【题型】选择题　【知识点】平面几何　【难度】easy
如图, 若\( AB// EF \), 用含\(\alpha\)、\(\beta\)、\(\gamma\)的式子表示\( x \), 应为(  )

A. \(\alpha + \beta + \gamma\)
B. \(\beta + \gamma - \alpha\)
C. \(180^{\circ} - \alpha - \gamma + \beta\)
D. \(180^{\circ} + \alpha + \gamma + \beta\)
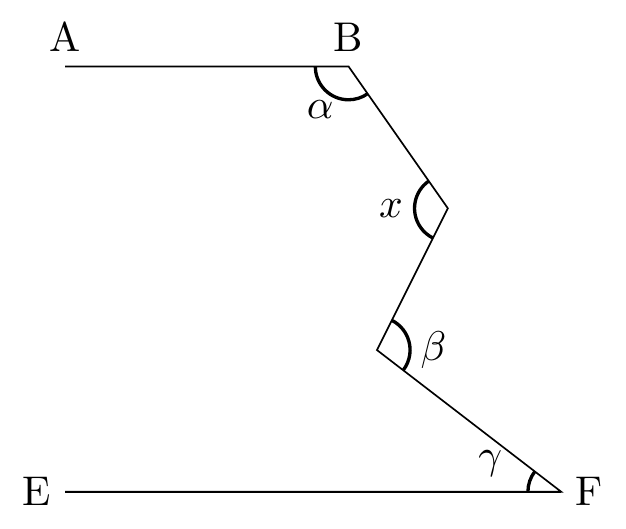
【解答】
解：过\( C \)作\( CD // AB \), 过\( M \)作\( MN // EF \),

\(\because AB // EF\),
\(\therefore AB // CD // MN // EF\),
\(\therefore \alpha + \angle BCD = 180^{\circ}\), \(\angle DCM = \angle CMN\), \(\angle NMF = \gamma\),
\(\therefore \angle BCD = 180^{\circ} - \alpha\), \(\angle DCM = \angle CMN = \beta - \gamma\),
\(\therefore x = \angle BCD + \angle DCM = 180^{\circ} - \alpha + \beta - \gamma\),
故选：\( C \)．
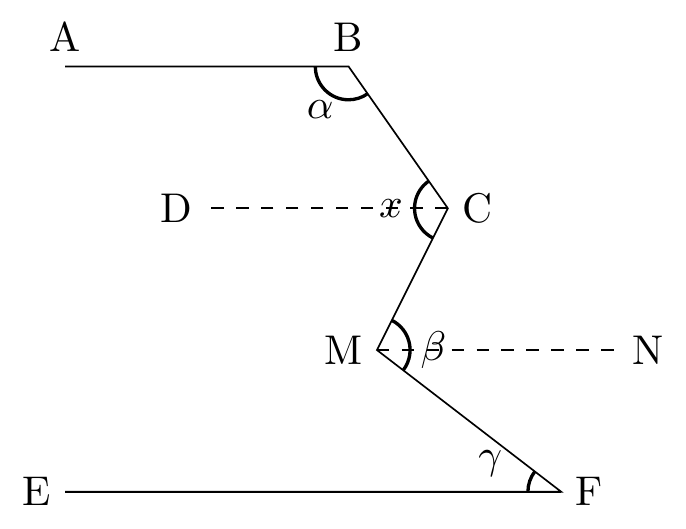